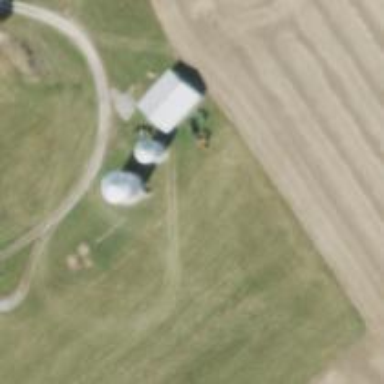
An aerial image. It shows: Silo.